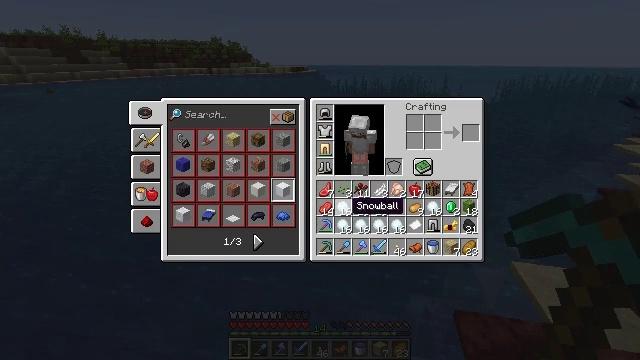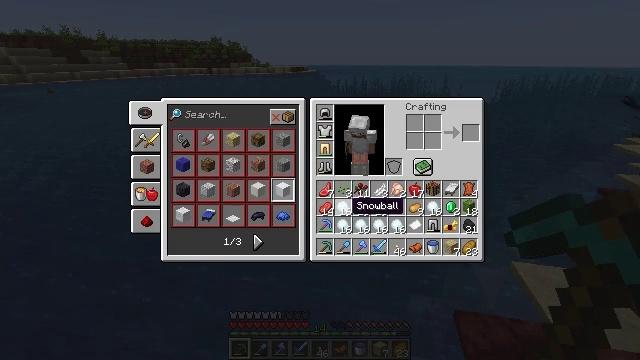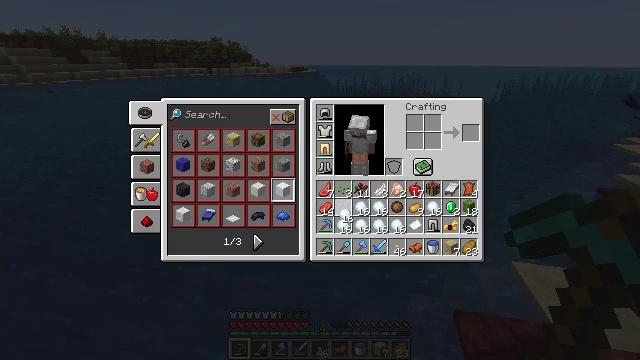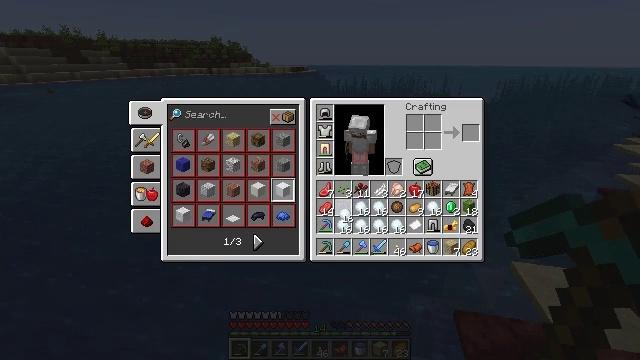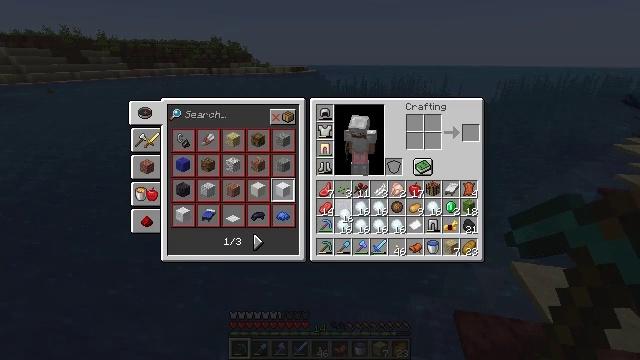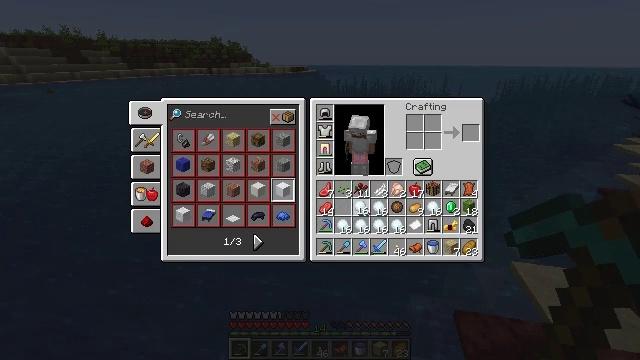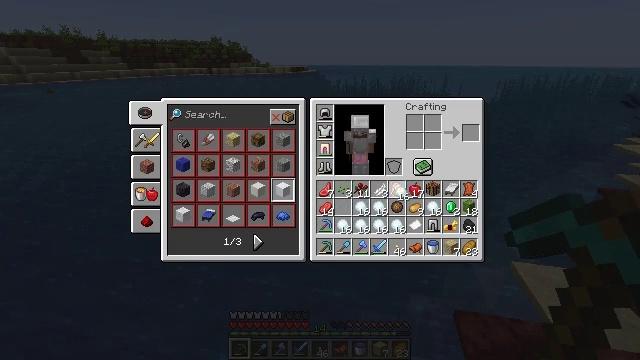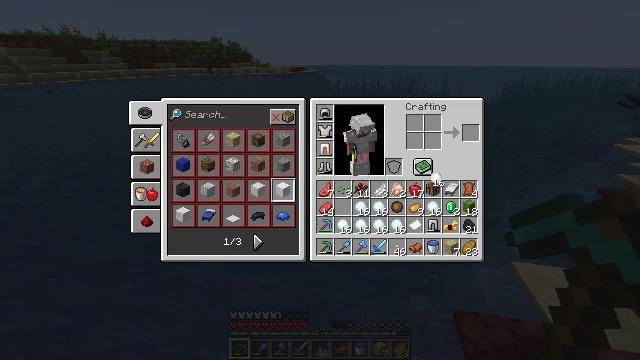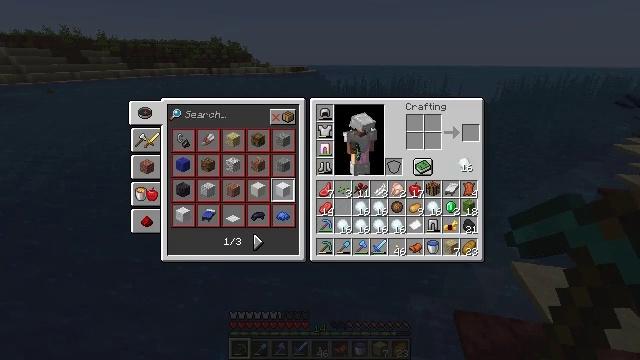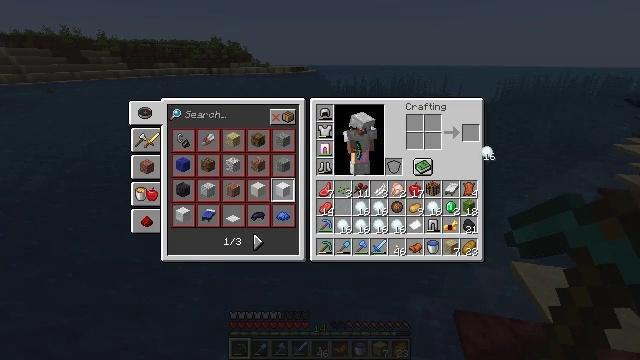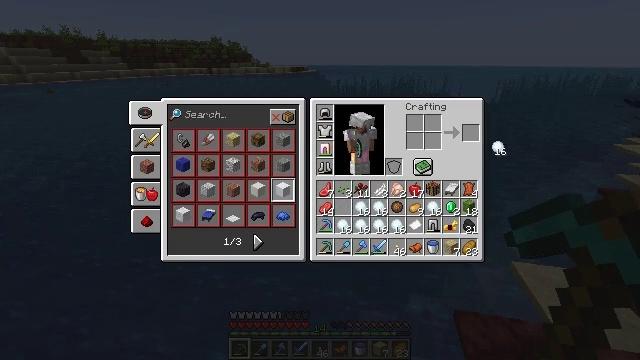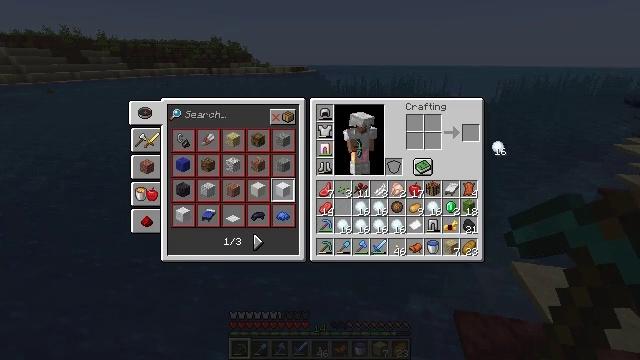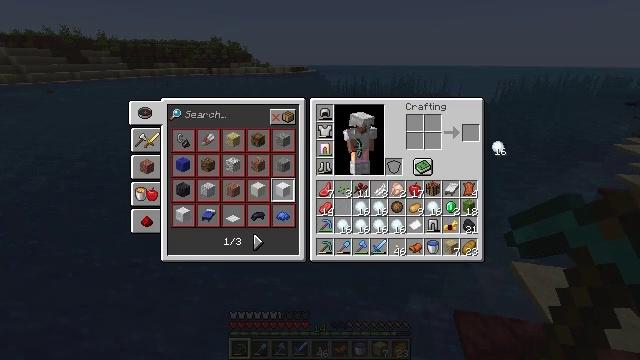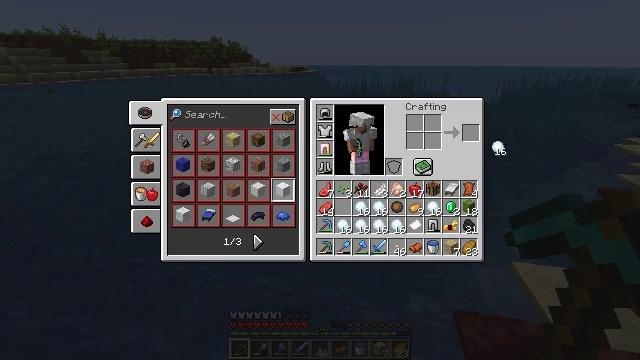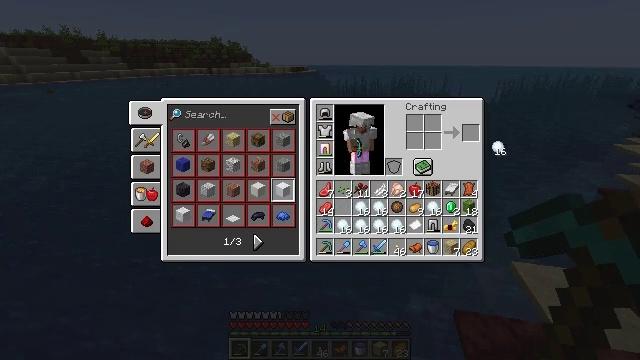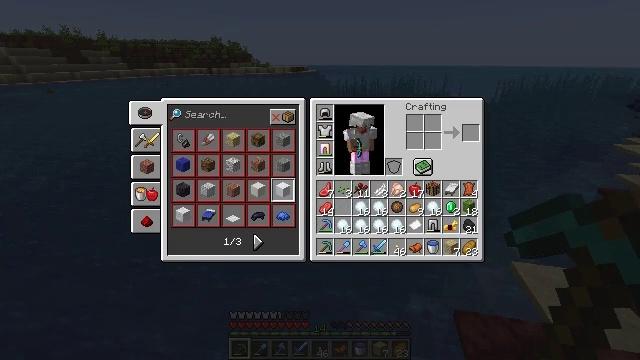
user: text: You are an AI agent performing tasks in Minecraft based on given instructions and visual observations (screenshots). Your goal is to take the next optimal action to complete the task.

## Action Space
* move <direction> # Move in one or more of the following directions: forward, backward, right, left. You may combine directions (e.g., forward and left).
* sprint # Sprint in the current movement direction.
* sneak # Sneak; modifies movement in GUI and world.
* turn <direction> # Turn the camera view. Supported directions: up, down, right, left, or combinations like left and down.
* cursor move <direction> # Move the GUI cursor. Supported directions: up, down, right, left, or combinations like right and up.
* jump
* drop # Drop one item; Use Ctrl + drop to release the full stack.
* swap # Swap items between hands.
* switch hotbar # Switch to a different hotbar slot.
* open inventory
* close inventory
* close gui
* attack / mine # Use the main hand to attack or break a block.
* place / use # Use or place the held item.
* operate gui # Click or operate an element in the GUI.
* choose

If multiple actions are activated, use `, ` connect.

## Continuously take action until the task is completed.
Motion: motion action
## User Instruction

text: Drop a snowball.
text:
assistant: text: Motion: no_op
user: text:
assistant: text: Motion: operate gui
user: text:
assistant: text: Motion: operate gui
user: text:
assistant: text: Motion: operate gui
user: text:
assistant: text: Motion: cursor move right and up
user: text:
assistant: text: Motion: cursor move right and up
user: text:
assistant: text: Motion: cursor move right and up
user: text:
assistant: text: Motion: cursor move right and up
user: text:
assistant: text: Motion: cursor move right and up
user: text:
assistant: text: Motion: cursor move right
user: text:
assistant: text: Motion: no_op
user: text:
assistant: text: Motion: operate gui
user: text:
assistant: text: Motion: operate gui
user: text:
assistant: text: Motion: operate gui
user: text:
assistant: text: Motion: no_op
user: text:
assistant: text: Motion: no_op
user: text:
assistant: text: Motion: no_op
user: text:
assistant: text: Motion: no_op
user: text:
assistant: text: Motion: no_op
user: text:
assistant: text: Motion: no_op